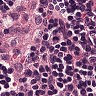
Metastatic tissue present: no